Current action and preconditions to check: trajectory_clear

Your task: For each precondition in the list above, predict whether it will hold at this action.

Consider the current scene as observed from the mobile robot's camera, and analyze the predicted future states of all dynamic agents (e.g., people, animals, vehicles, or any moving entities) within the NEXT SECOND.

IMPORTANT: Only answer "very likely" if you are absolutely certain—based on strong, clear evidence—that a dynamic agent will violate the precondition in the predicted future state. Do NOT answer "very likely" for unlikely, ambiguous, or low-probability risks.

Ask yourself for each precondition: Is there a high probability, with clear and convincing evidence, that the predicted future states of any dynamic agent will interfere with the predicted future state of the currently executing action within the NEXT SECOND, causing that precondition to fail?

Assess the risk level based on these predictions. Use "likely" or "very likely" if motions create a clear risk of interference.

Use "neutral" or "improbable" if agents are nearby but their predicted paths are clearly diverging or non-conflicting.

Failure Risk Categories: "very improbable", "improbable", "neutral", "likely", "very likely"

Answer Format: Output ONLY the probability_of_failure value from these categories: "very improbable", "improbable", "neutral", "likely", "very likely"

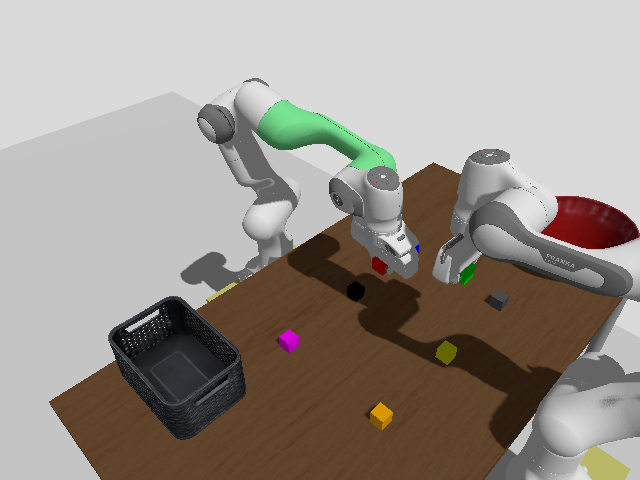

Answer: neutral